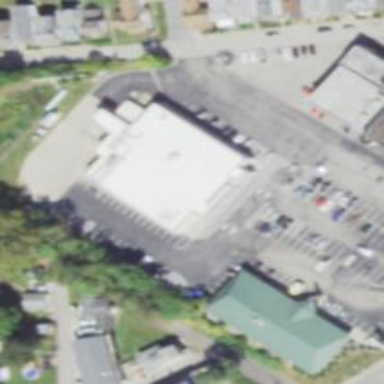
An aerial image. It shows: Supermarket located in building.